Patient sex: M
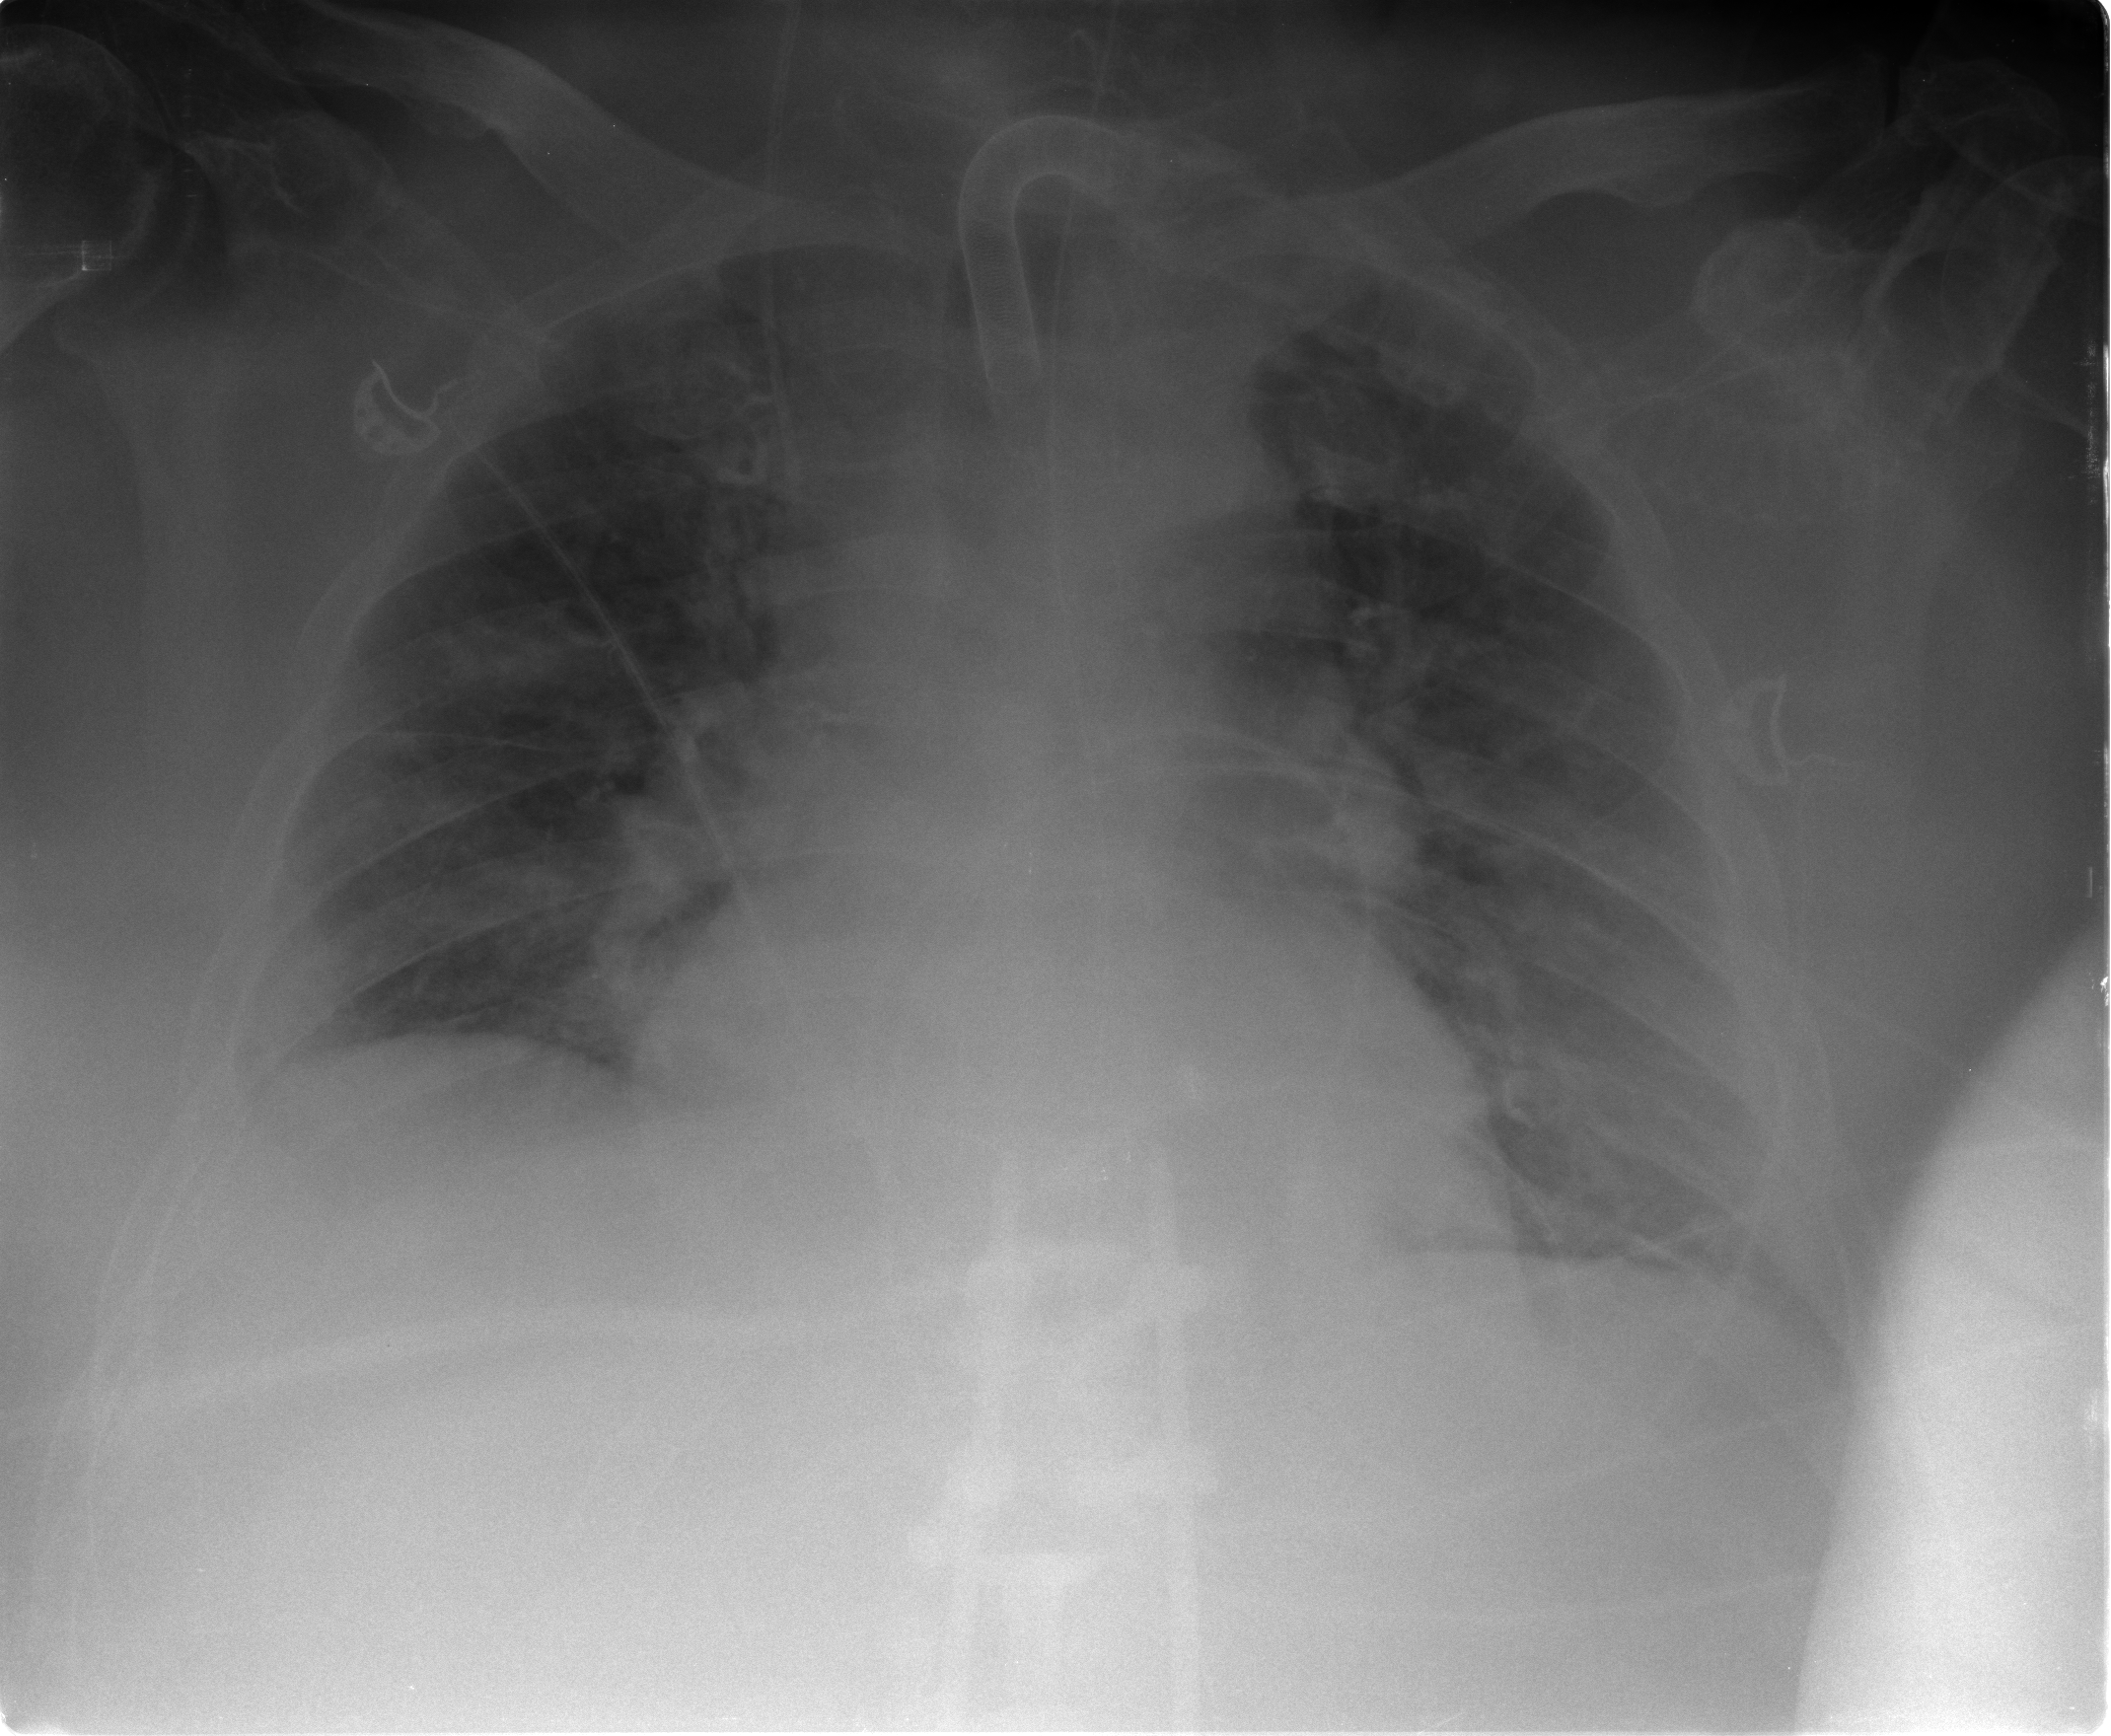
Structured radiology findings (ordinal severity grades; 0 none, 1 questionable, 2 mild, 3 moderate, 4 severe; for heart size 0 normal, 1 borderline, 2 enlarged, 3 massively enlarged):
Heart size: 1
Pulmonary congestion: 3
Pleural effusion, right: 2
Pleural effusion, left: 2
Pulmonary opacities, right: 3
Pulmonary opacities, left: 3
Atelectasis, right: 0
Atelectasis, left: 2